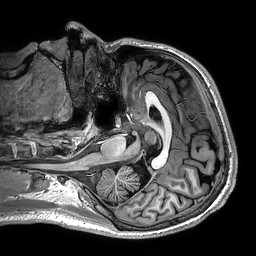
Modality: T1w
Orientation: axial
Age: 21
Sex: male
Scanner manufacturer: philips
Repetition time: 0.006448 s
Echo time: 0.00294 s